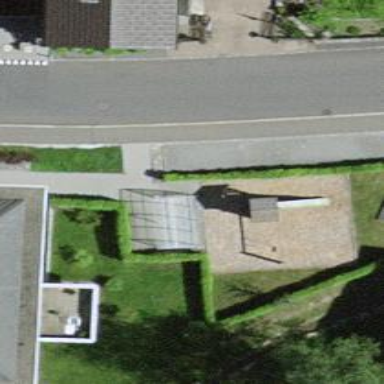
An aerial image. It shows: Shed designated for bicycle parking.